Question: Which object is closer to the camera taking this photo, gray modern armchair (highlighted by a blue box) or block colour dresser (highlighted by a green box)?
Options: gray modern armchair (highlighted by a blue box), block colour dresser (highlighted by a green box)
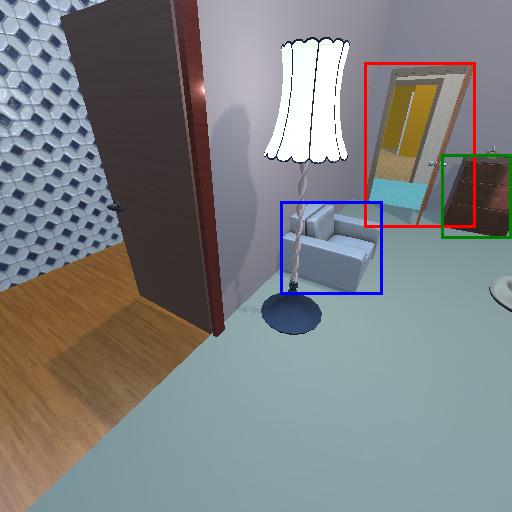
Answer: gray modern armchair (highlighted by a blue box)